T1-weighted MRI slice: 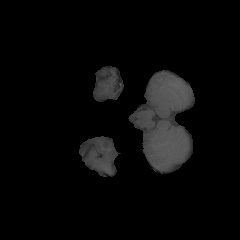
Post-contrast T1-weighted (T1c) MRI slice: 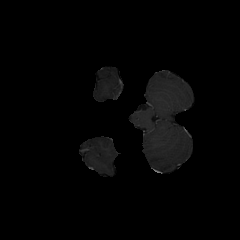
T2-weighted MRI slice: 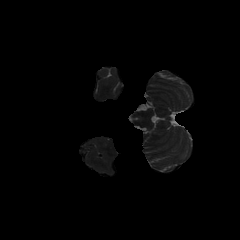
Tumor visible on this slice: no